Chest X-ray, PA view. Patient: 69 years old, sex M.
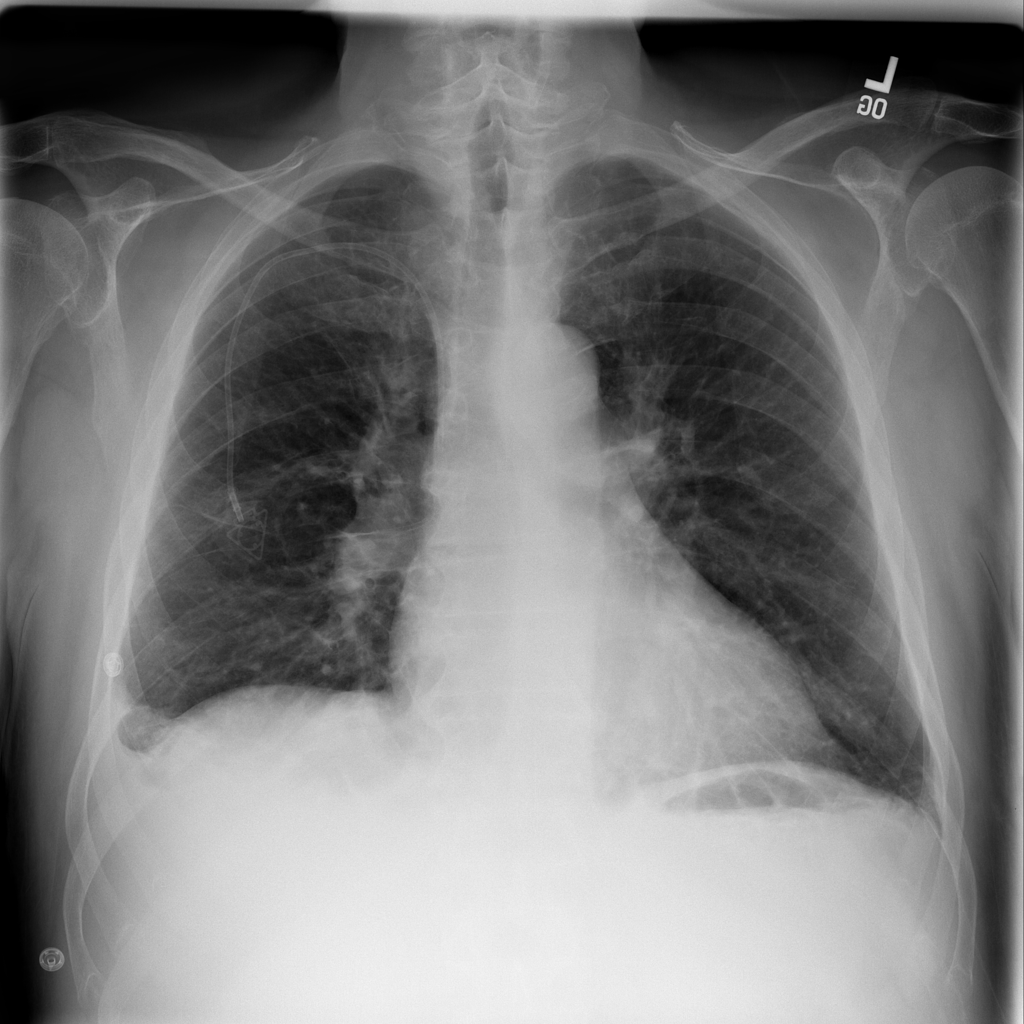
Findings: Effusion